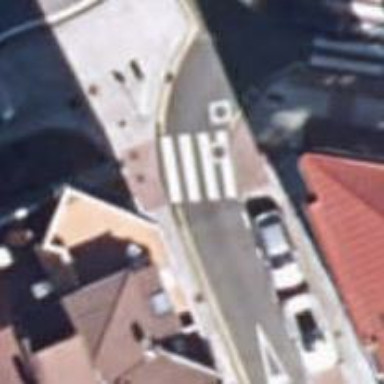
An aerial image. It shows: Marked crossing on the road.